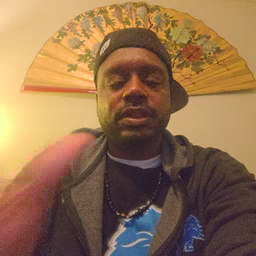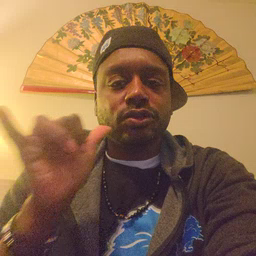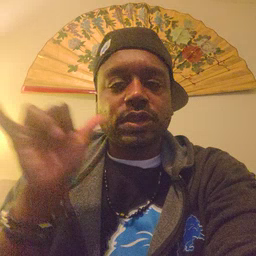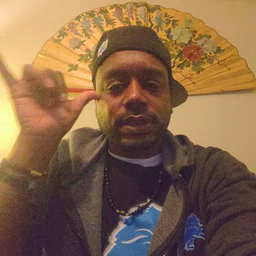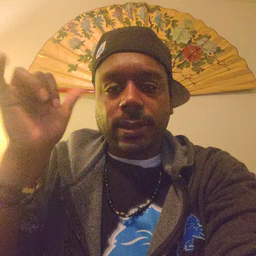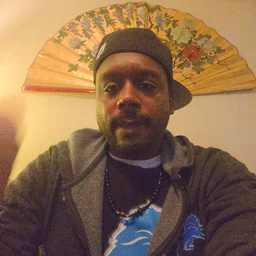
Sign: yesterday